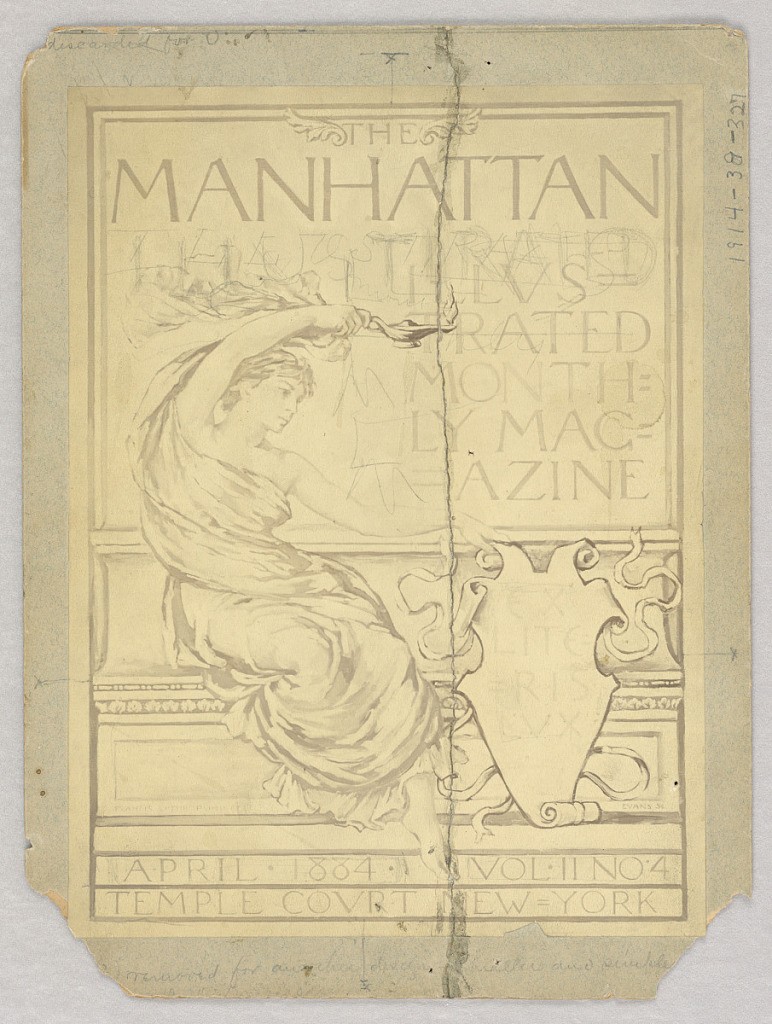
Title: Cover of Manhattan Illustrated Magazine, April 1884, with Corrections
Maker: Francis Augustus Lathrop, American, 1849–1909
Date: ca. 1884
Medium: Photograph with graphite corrections on brown board
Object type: Drawing
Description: Photograph of cover for the Manhattan Illustrated Magazine, New York, April 1884, by Evans after Lathrop. Placement of the word "Illustrated" corrected in graphite. Verso: upper half, in graphite, section of band with two acanthus scrolls.